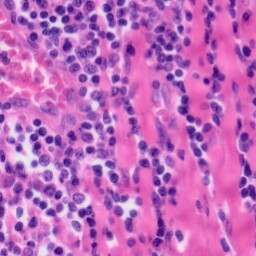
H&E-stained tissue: Tonsil